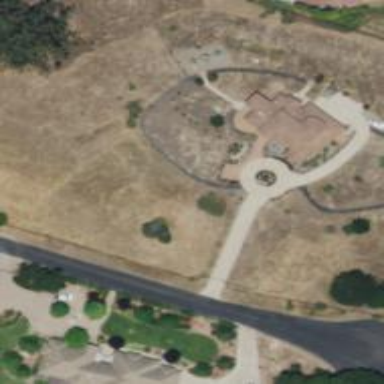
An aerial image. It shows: Driveway.